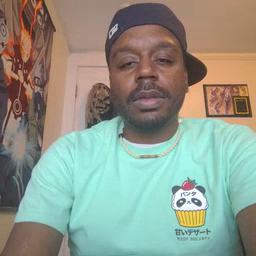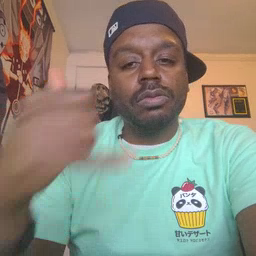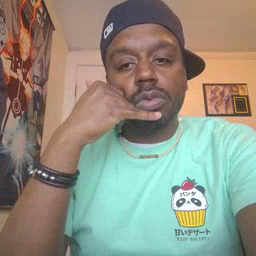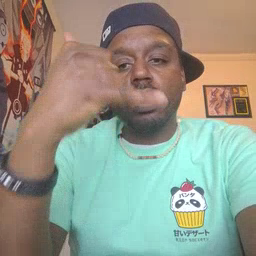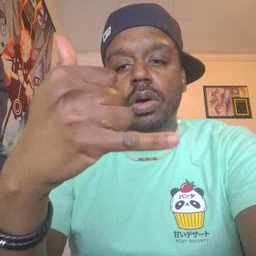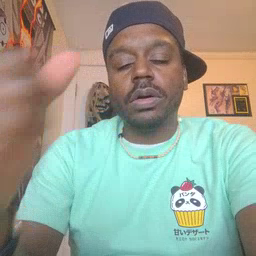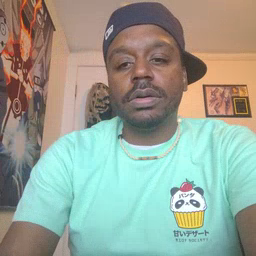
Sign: callonphone